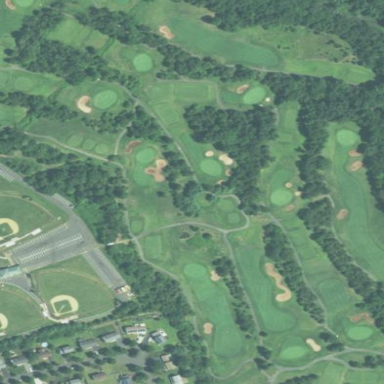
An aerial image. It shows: Golf course.